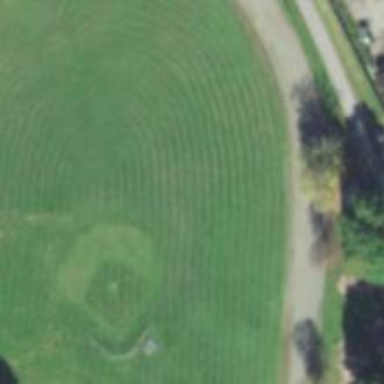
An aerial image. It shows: Baseball pitch for leisure and sports activities.